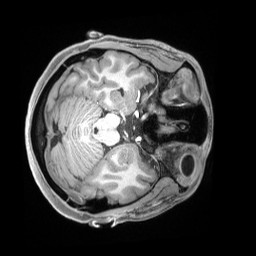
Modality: T1w
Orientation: axial
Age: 23
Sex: female
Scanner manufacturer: siemens
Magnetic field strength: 3 T
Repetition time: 2.4 s
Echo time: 0.00226 s